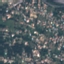
Land use / land cover class: Residential